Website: crate-barrel
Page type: newsletter-management
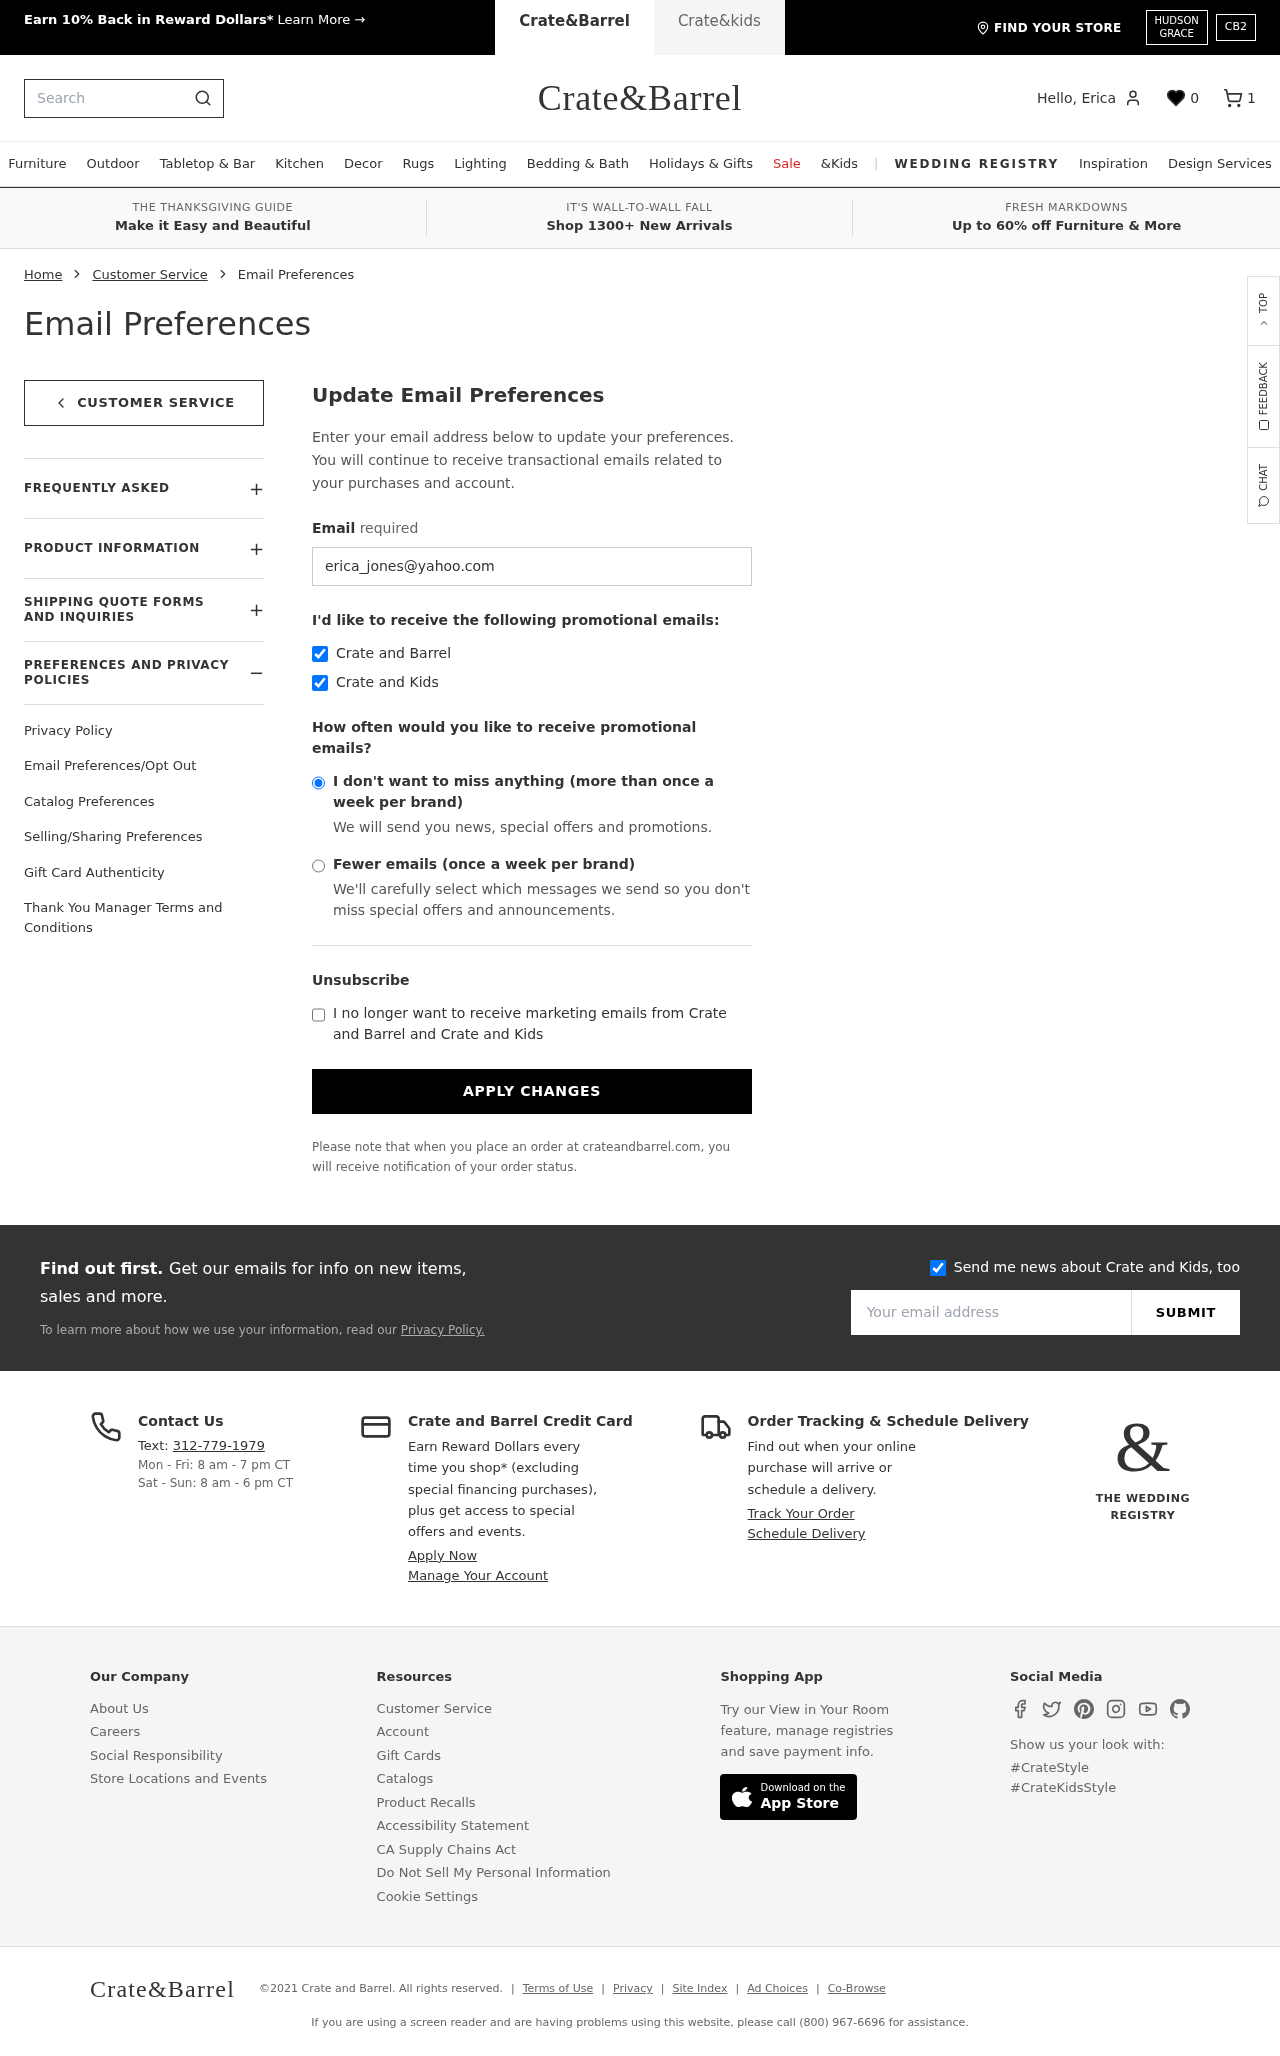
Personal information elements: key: PII_EMAIL
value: erica_jones@yahoo.com
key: PII_FIRSTNAME
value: Erica
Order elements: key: ORDER_NUM_ITEMS
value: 1
Search elements: key: HEADER_SEARCH
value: Search
Other elements: key: FAVORITES_COUNT
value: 0